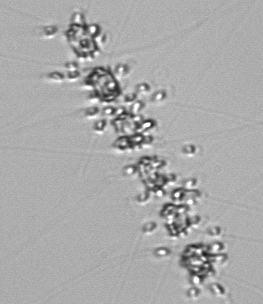
Label: Chaetoceros_didymus_TAG_external_flagellate